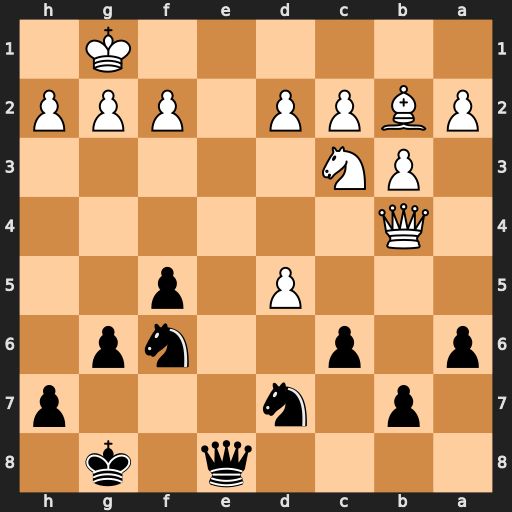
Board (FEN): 4q1k1/1p1n3p/p1p2np1/3P1p2/1Q6/1PN5/PBPP1PPP/6K1
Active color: b
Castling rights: -
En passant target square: -
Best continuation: Qe1#